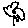
Label: flower